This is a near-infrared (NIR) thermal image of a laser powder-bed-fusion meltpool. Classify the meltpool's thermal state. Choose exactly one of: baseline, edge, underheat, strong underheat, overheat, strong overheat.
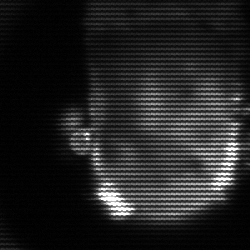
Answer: baseline